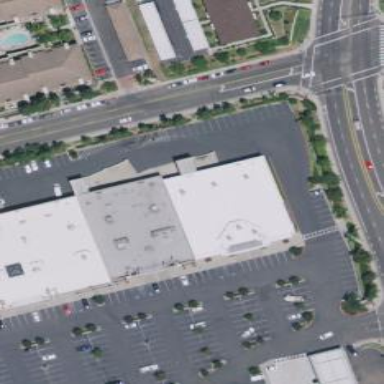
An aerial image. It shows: Building housing furniture shop.